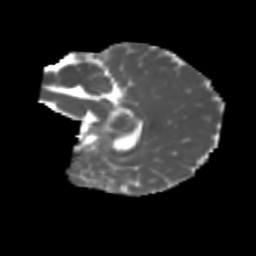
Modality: MD
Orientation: sagittal
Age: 7
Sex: female
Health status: healthy